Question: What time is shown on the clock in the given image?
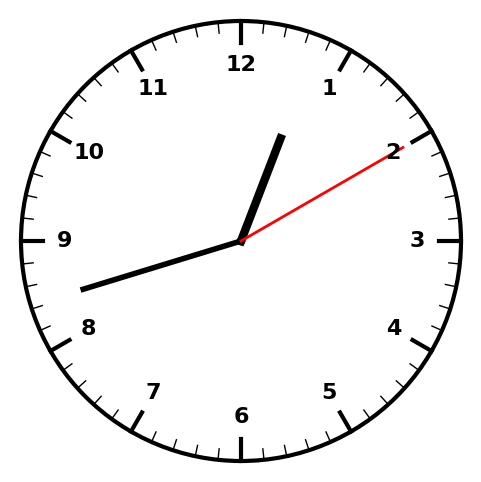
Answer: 12:42:10